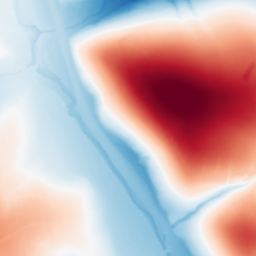
Category: trend_removal
Decomposition family: polynomial_high
Decomposition parameters: degree: 6
Upsampling method: linear_exact
Upsampling parameters: scale: 2
Upsampling scale: 2